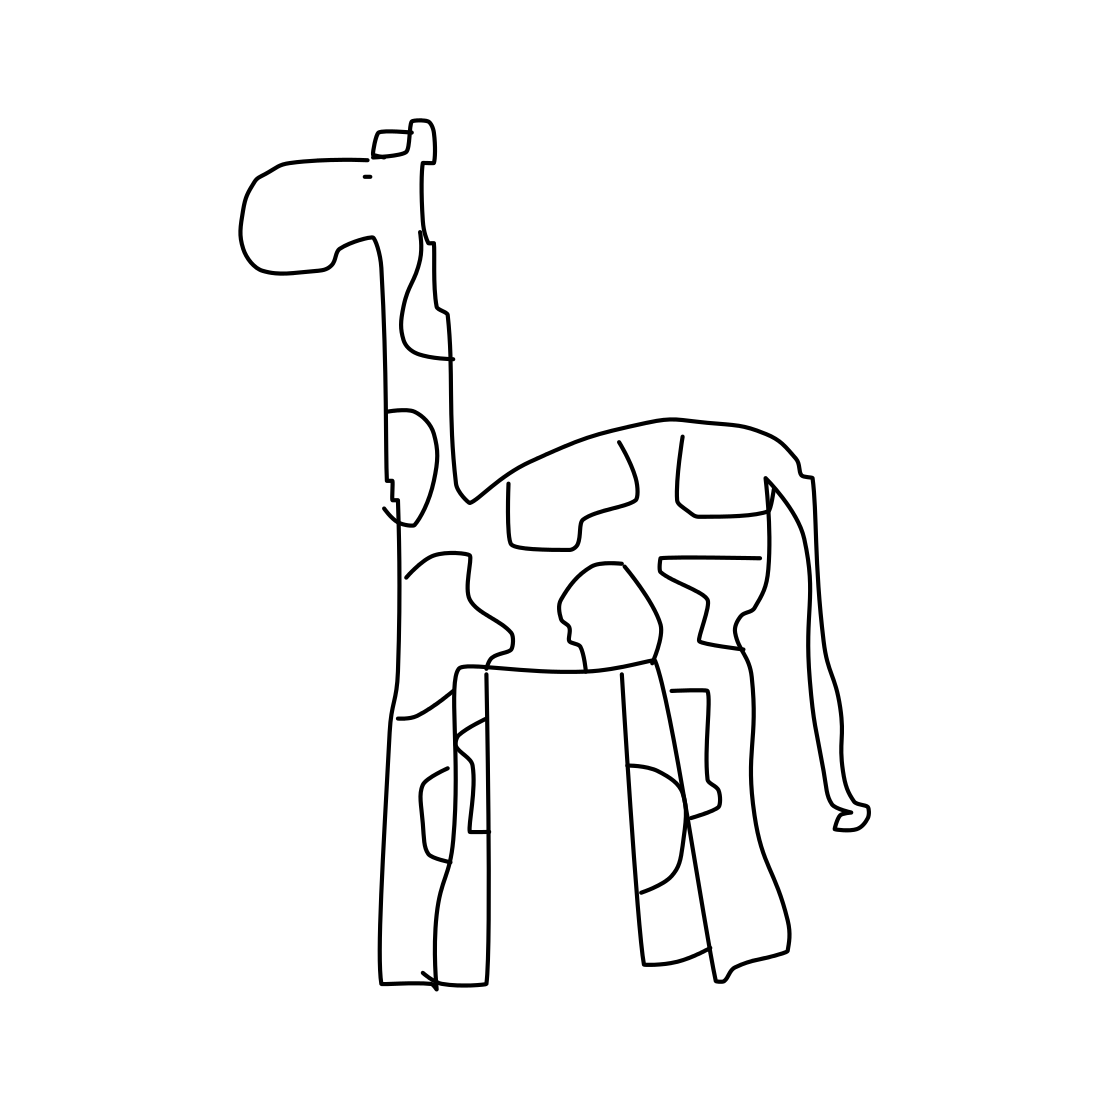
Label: giraffe